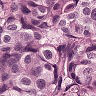
Metastatic tissue present: yes